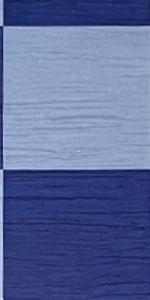
Label: Empty